Question: >
<URL>
i have a winform like below in picture.

and i want a list of all the controls of the MainForm.
Like this:
MainForm
Button1
Panel1
TextBox1
Panel2
Button2
TextBox2
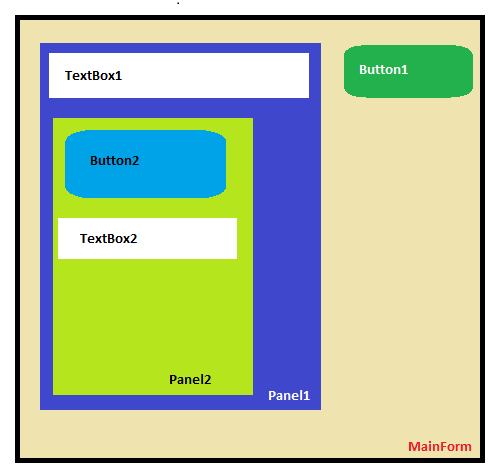
Answer: Something like this should work (not perfect code by any means...just meant to get the idea across):
'''
public IEnumerable<Control> GetSelfAndChildrenRecursive(Control parent)
{
List<Control> controls = new List<Control>();
foreach(Control child in parent.Controls)
{
controls.AddRange(GetSelfAndChildrenRecursive(child));
}
controls.Add(parent);
return controls;
}
var result = GetSelfAndChildrenRecursive(topLevelControl)
'''